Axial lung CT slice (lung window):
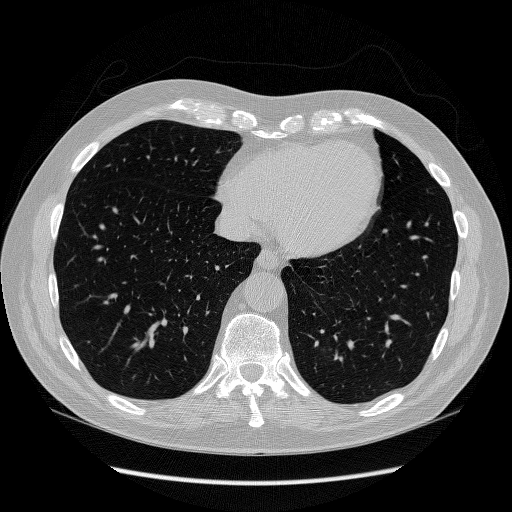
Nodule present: no